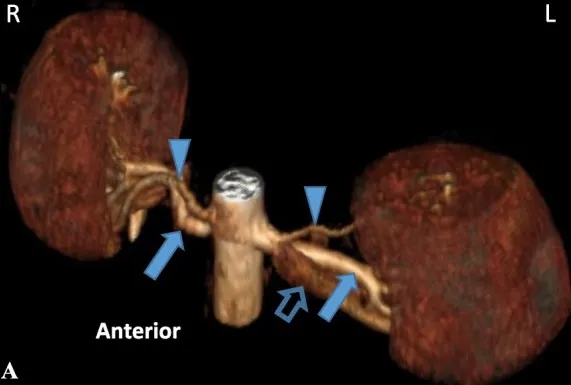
3-dimensional reconstruction of contrasted renal MRA.
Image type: radiology (ct)